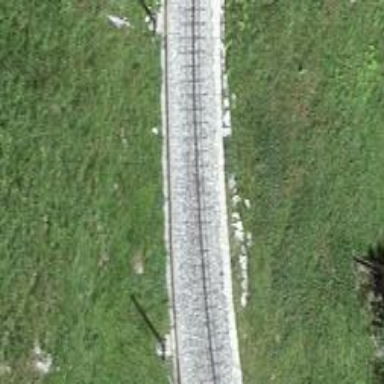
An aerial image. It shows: Narrow gauge railway with electrified contact lines.